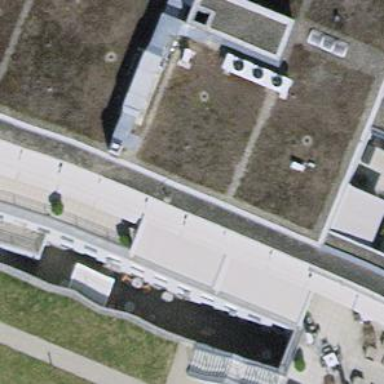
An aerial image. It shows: Hospital building with flat roof.